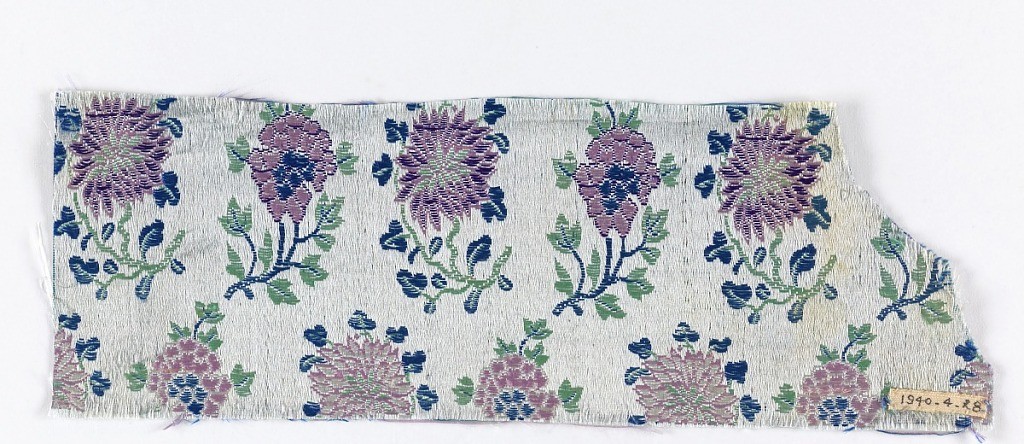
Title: Textile
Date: late 19th century
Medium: silk Technique: plain compound satin
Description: Pale blue satin ground with design of alternating chysanthemum and one other flower arranged in horizontal rows. Design in weft of blue, green, purple, and pink silk.